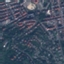
Land use / land cover class: Residential